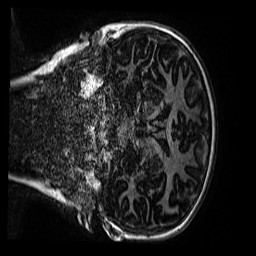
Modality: MP2RAGE
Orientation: coronal
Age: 10
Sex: female
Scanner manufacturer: siemens
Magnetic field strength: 3 T
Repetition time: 4 s
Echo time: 0.00299 s